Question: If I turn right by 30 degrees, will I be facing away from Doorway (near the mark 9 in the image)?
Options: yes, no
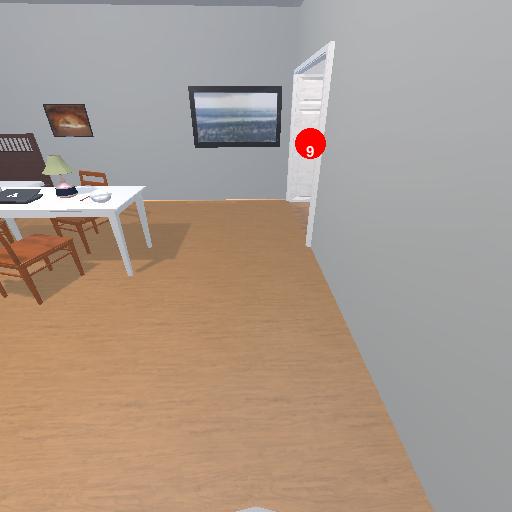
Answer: yes